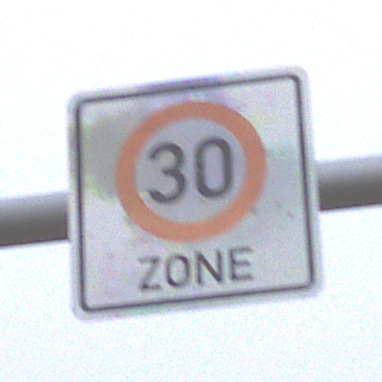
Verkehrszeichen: BeginnZone30
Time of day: MorningAfternoon
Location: Outdoor (RoadRail)
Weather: Overcast
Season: NotSpecified
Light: Natural